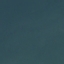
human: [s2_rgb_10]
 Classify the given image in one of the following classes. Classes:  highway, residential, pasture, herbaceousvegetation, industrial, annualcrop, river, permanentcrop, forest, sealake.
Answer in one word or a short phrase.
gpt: SeaLake